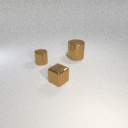
small brown metal cube in front of large brown metal cylinder